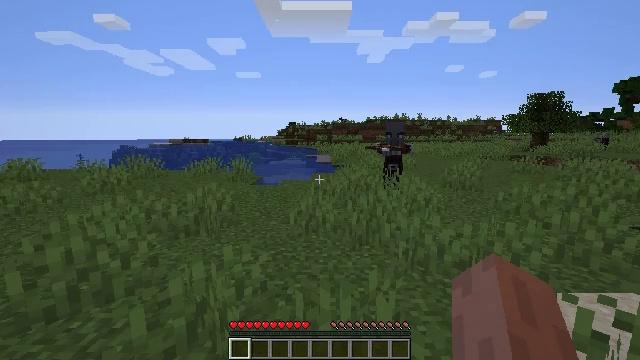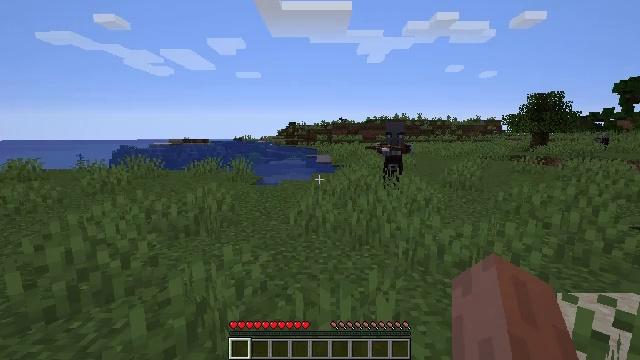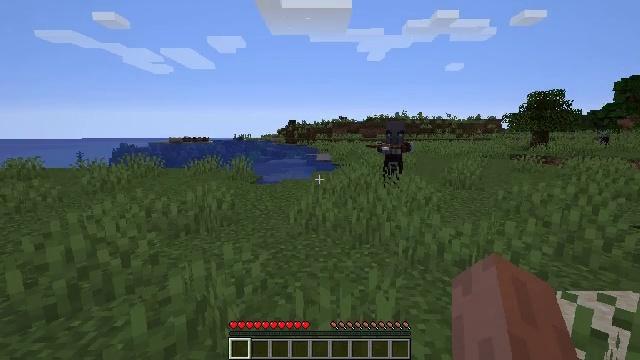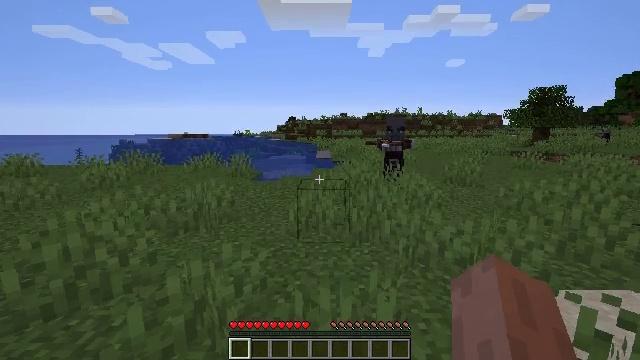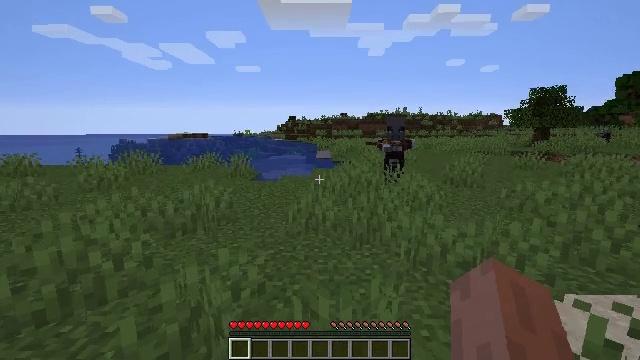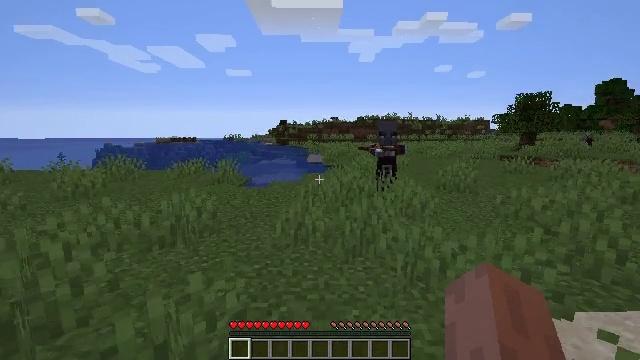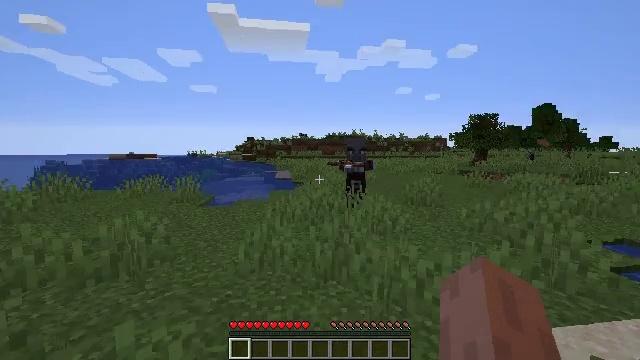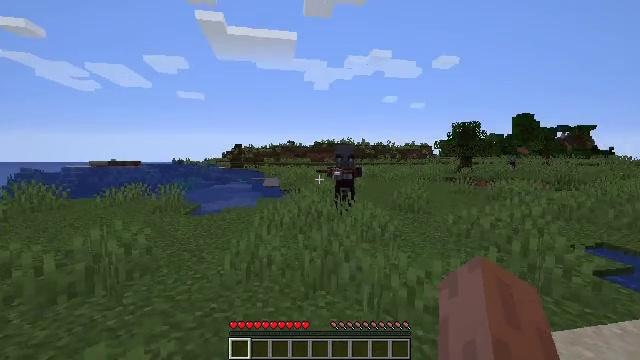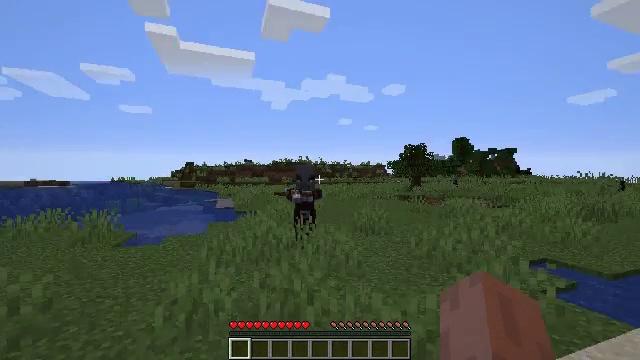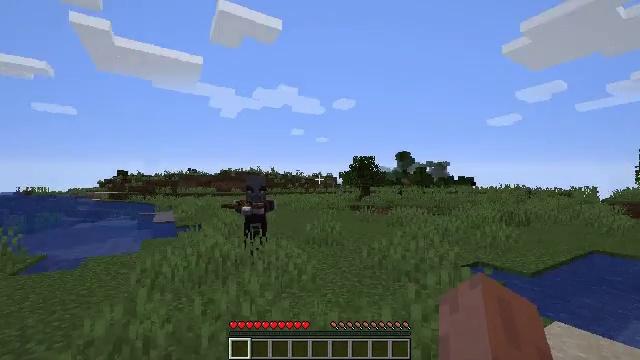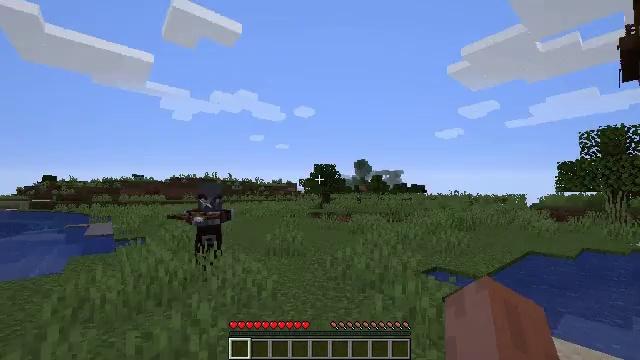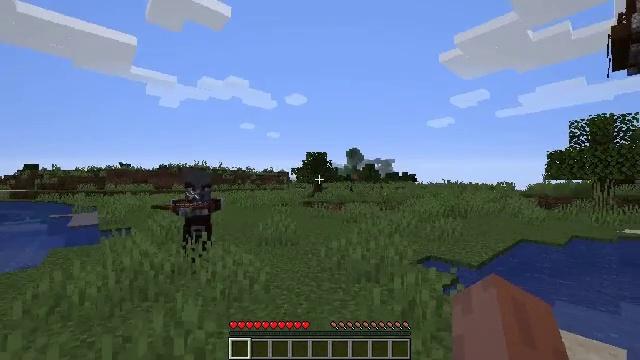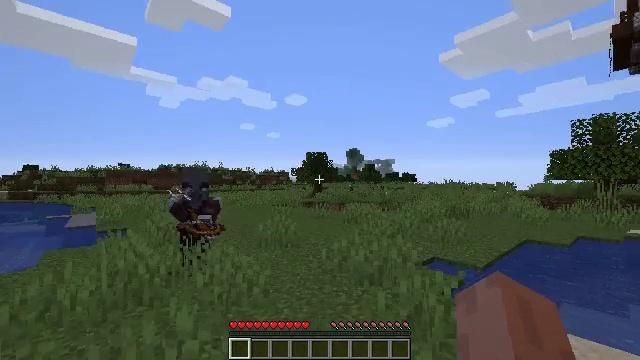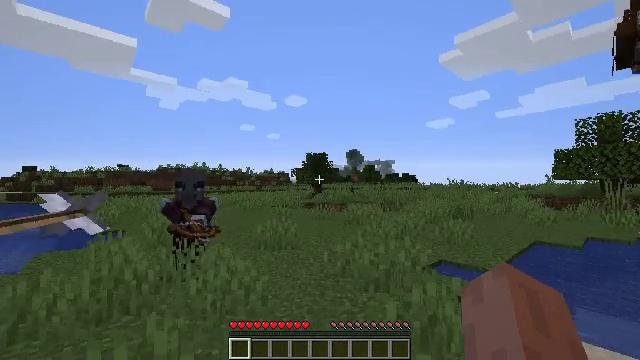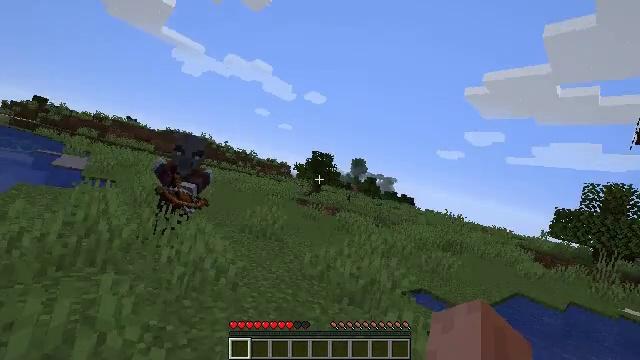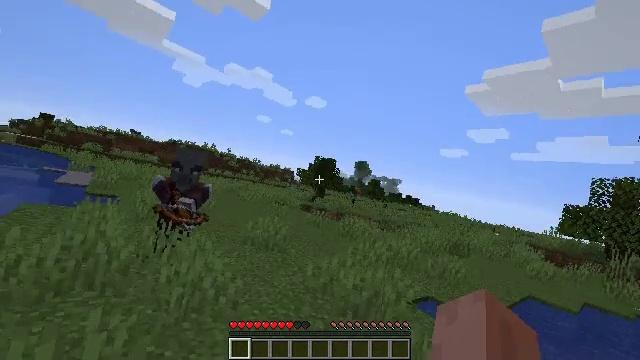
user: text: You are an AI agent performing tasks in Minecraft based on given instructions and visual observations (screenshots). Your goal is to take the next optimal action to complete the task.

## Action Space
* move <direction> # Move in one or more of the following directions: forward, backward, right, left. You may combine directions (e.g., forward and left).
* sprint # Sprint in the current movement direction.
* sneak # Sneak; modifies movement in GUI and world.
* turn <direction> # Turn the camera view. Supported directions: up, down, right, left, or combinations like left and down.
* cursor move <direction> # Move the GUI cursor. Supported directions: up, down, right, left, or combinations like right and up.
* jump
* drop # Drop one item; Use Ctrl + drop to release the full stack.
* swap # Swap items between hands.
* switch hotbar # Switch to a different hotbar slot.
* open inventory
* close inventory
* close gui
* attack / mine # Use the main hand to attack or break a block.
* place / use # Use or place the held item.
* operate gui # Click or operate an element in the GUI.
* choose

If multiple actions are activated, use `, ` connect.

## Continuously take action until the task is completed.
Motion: motion action
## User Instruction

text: Attack the birch planks to recycle them.
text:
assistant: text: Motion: attack / mine
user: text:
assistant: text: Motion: attack / mine
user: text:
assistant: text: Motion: move forward, attack / mine
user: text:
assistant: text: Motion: move forward, attack / mine
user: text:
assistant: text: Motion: move forward, turn right, attack / mine
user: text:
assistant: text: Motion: move forward, turn right and up, attack / mine
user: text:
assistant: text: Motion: move forward, turn right and up, attack / mine
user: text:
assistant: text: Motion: move forward, turn right and up, attack / mine
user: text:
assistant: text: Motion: move forward, turn right and up, attack / mine
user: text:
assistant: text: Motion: move forward, turn right and up, attack / mine
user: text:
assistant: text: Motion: move forward, turn right and down, attack / mine
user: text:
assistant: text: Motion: move forward, attack / mine
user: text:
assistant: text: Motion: move forward, attack / mine
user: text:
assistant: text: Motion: move forward, attack / mine
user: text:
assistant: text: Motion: move forward, turn left, attack / mine
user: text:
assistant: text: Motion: move forward, turn left and down, attack / mine
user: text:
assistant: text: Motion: move forward, turn left and down, attack / mine
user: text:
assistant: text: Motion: move forward, turn left, attack / mine
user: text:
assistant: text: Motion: move forward, attack / mine
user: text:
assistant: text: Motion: move forward, attack / mine
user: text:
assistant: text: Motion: move forward, attack / mine
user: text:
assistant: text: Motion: move forward, attack / mine
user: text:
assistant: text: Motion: move forward, attack / mine
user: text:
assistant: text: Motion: move forward, attack / mine
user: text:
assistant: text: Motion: move forward, attack / mine
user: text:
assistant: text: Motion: move forward, attack / mine
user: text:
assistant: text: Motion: move forward, attack / mine
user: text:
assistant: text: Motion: move forward, attack / mine
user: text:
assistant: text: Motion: move forward and move left, attack / mine
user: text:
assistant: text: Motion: move left, attack / mine